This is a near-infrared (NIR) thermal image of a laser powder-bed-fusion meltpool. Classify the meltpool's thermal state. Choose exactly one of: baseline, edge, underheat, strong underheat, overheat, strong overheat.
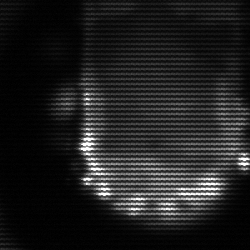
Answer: baseline